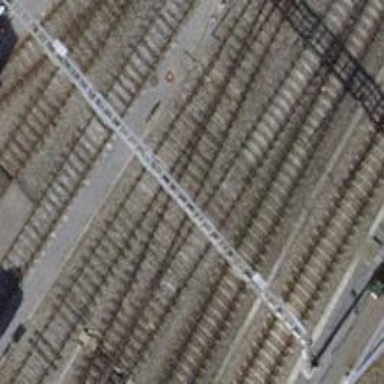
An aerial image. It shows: Railway yard with one electrified rail track. The track is equipped with contact line for power supply. It belongs to block W34.